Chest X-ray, PA view. Patient: 61 years old, sex F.
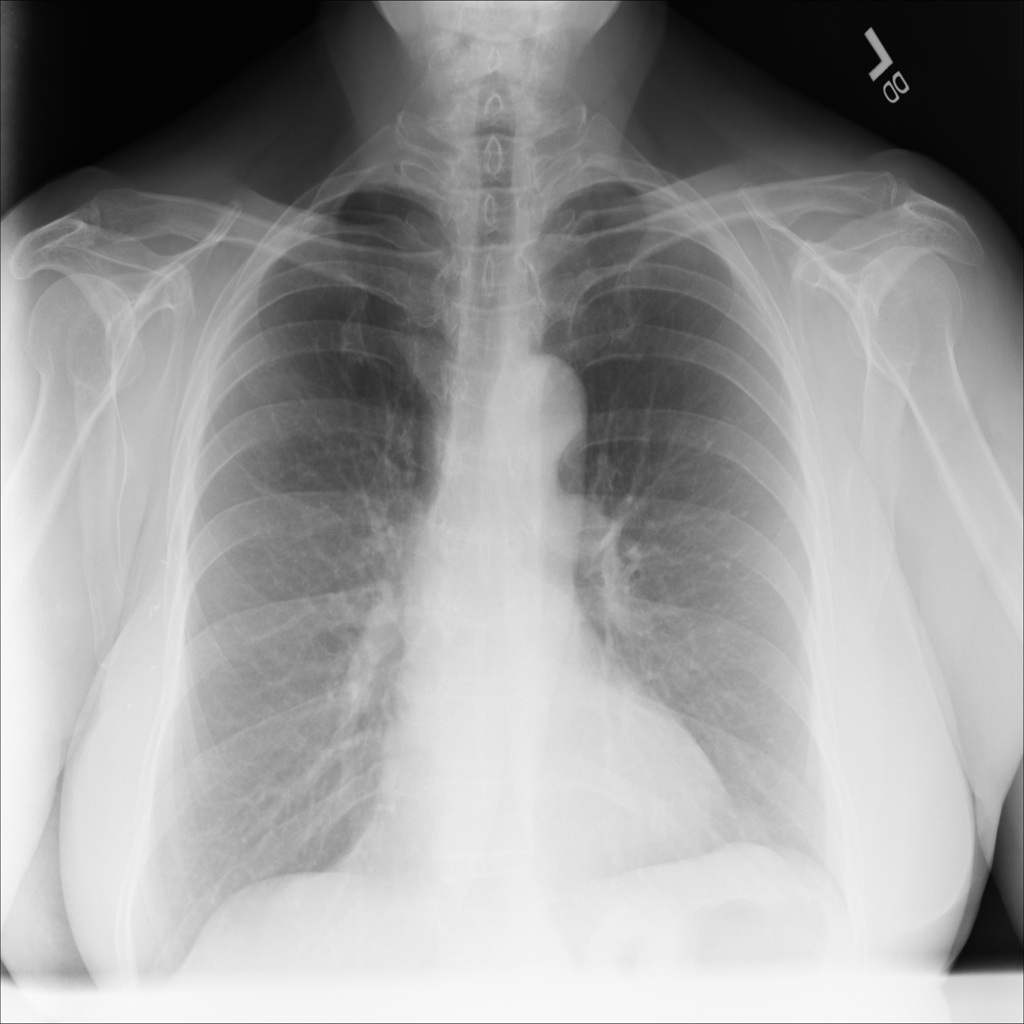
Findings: No Finding